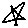
Label: star